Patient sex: M
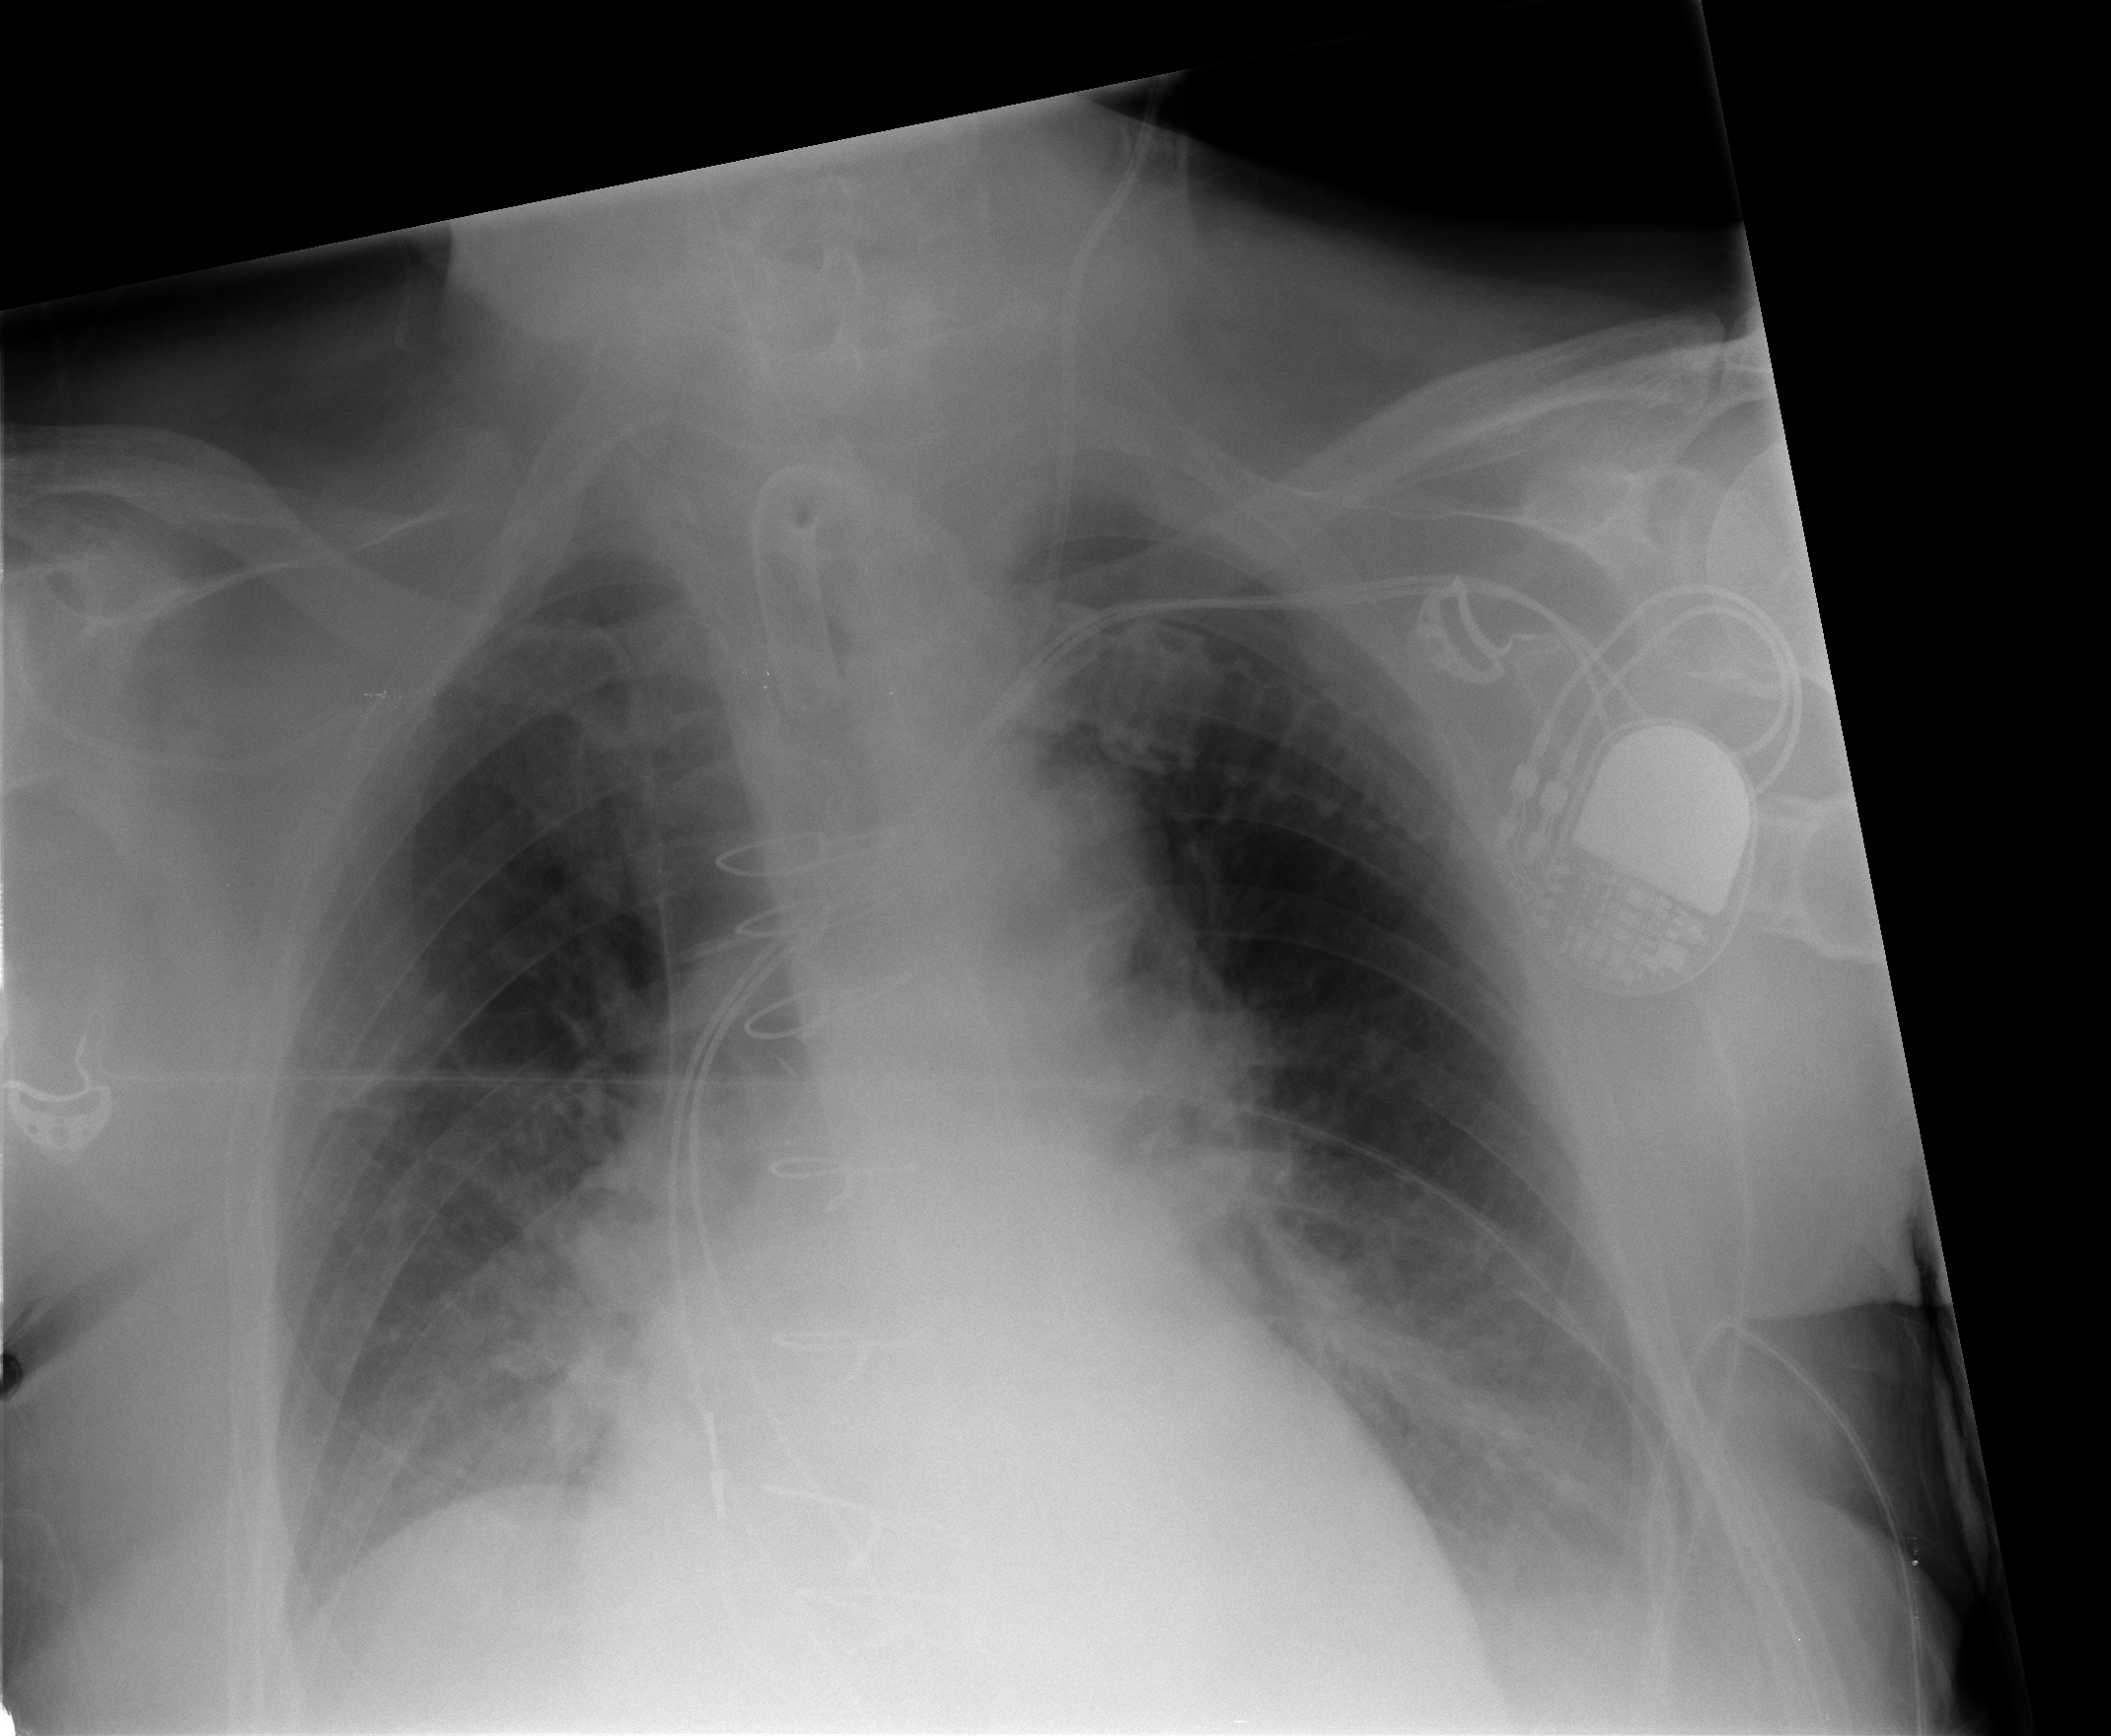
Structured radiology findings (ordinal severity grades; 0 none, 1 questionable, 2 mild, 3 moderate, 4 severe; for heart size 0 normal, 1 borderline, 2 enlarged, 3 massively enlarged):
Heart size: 2
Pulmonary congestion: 0
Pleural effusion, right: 2
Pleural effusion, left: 2
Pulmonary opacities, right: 1
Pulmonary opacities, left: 1
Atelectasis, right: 0
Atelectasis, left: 0